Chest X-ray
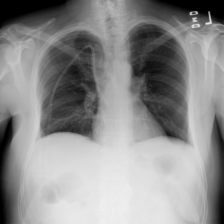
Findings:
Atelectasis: positive
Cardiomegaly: negative
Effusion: negative
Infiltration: negative
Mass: negative
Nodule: negative
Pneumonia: negative
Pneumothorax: negative
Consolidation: negative
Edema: negative
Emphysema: negative
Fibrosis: negative
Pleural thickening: negative
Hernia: negative